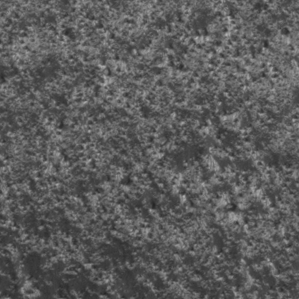
Label: frost